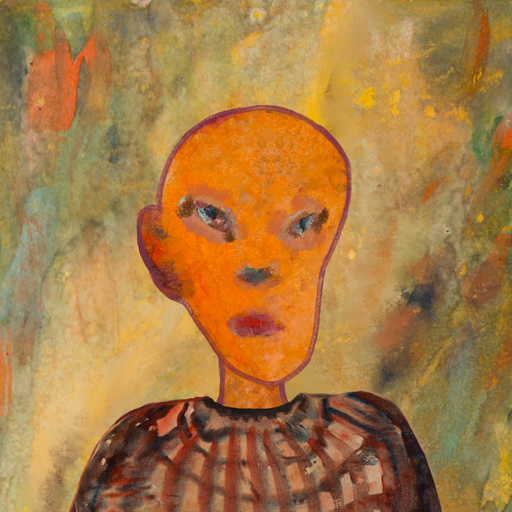
Background: Comrade, Head And Neck Front: Hypocrite, Face Front: Boggyland, Bust: Orphan, Hair Front: Blank, Head Accessory: Blank, Second Necklace: Blank, Necklace: Blank, Baby: Blank